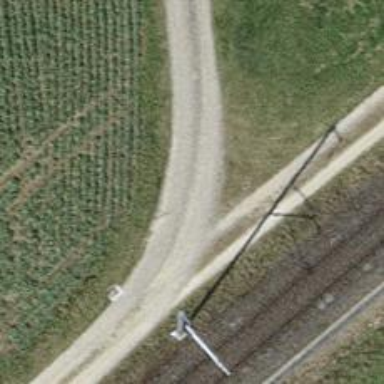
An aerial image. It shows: Gravel track with Grade 3 quality.